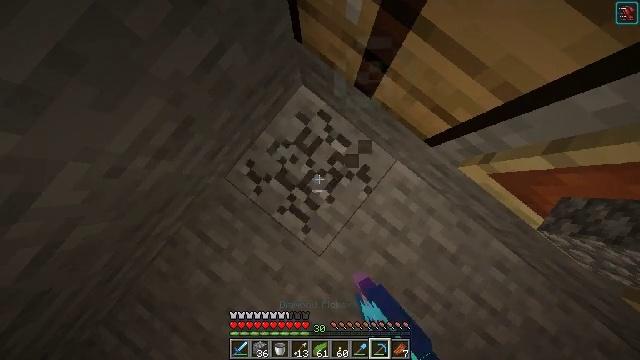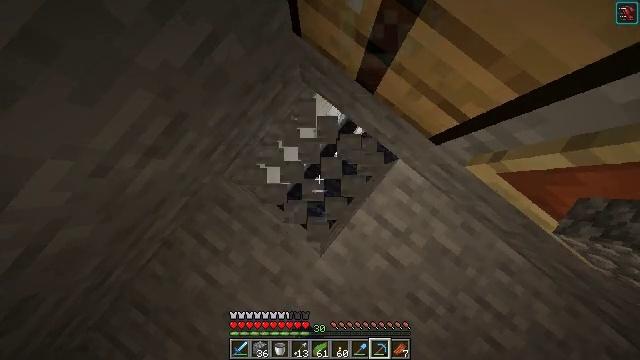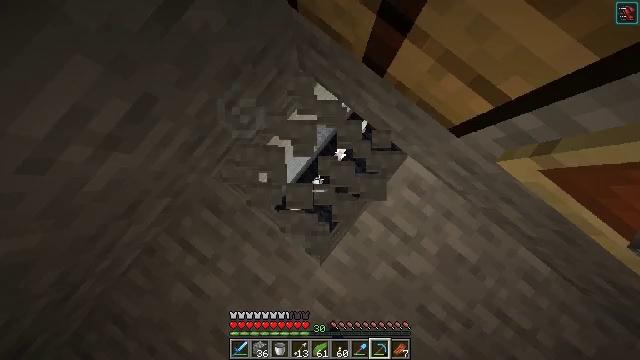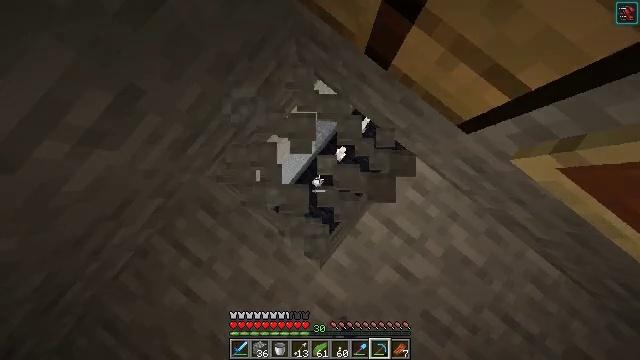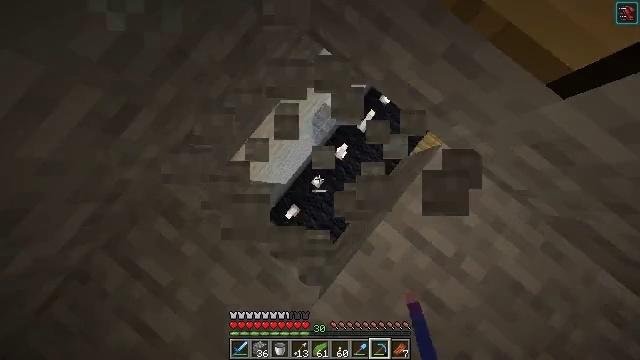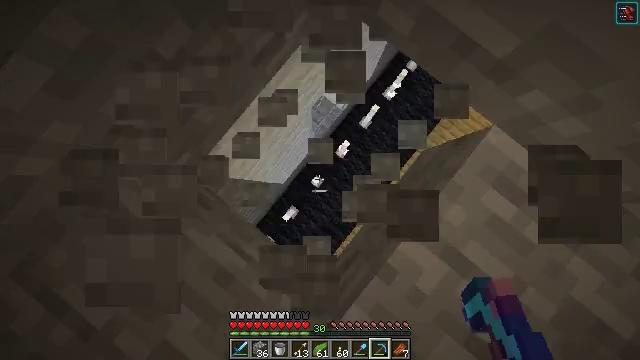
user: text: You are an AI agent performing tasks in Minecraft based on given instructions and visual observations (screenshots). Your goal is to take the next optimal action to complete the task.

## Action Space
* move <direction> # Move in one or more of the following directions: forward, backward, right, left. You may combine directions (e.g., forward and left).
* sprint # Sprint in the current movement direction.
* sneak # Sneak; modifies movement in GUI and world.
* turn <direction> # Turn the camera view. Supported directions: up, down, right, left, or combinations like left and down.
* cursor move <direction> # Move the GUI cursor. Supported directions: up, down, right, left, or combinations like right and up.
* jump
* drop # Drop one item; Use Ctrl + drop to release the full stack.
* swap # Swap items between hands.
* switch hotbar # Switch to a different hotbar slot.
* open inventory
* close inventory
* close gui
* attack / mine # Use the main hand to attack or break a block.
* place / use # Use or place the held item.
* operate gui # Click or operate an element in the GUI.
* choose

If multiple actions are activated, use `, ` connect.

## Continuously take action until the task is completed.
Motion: motion action
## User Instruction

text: Break the stone slab in a structure.
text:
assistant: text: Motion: attack / mine
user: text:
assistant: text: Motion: attack / mine
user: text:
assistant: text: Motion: attack / mine
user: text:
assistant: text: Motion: no_op
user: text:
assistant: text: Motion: no_op
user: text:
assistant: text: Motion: no_op